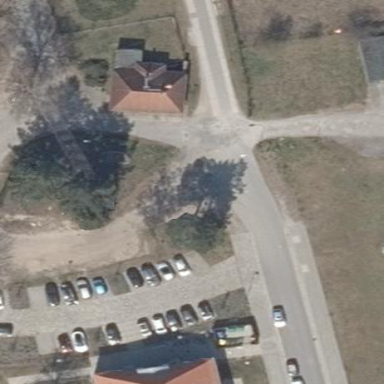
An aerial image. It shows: Parking area with surface.